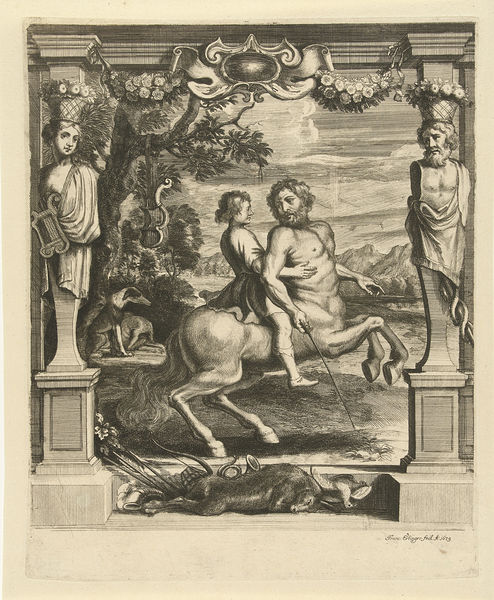
Titel: Achilles onderwezen door Chiron
Künstler: Franz Ertinger
Standort: Amsterdam
Institution: Rijksmuseum
Schlagwörter: baum, himmel, blumen, säulen, zeichnung, hund, hunde, sockel, girlande, pferd, reiter, berge, wild, antike, druck, stich, degen, jagd, girlanden, statuen, beute, zentaur